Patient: sex F, age 48
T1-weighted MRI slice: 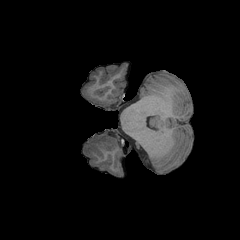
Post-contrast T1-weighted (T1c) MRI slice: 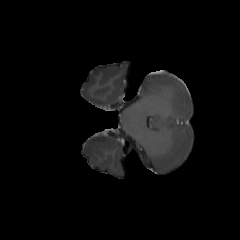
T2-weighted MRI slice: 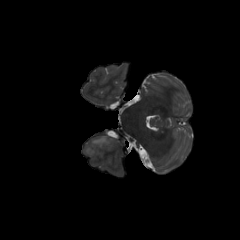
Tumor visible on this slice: yes
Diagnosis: Astrocytoma, IDH-mutant
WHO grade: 2